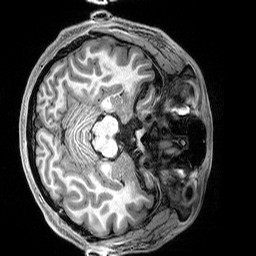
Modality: T1w
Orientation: axial
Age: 26
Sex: male
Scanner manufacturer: siemens
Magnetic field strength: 3 T
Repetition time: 2.8 s
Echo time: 0.00212 s